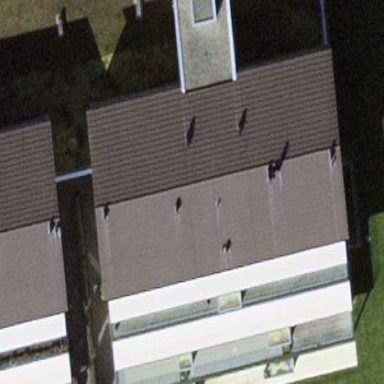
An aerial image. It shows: Hotel building.